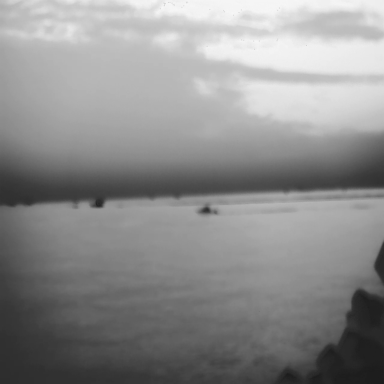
There are five objects shown in the infrared image, including four bulk_carriers, and a canoe.